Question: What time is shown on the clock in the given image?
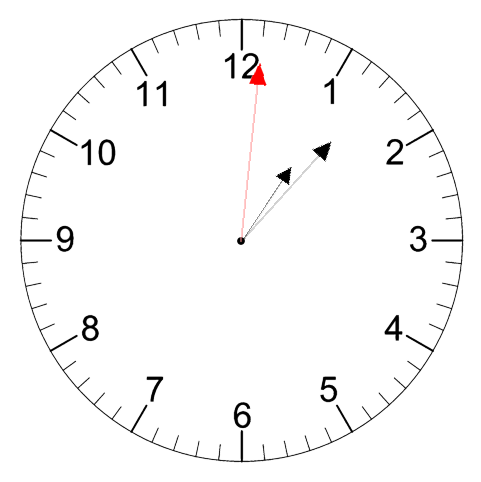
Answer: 01:07:01